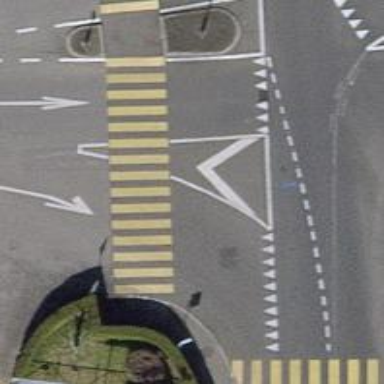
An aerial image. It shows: Uncontrolled crossing on the road.